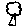
Label: tree